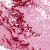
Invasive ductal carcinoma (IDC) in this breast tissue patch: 0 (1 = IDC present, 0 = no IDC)